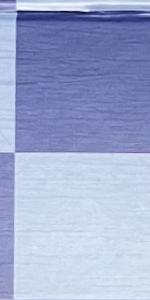
Label: Empty